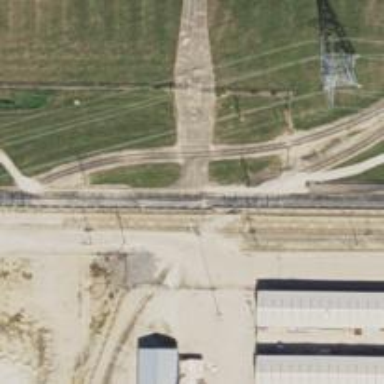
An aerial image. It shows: Railway level crossing.